Aerial crown-view tile of a tropical tree (Barro Colorado Island, Panama), acquired 20250818:
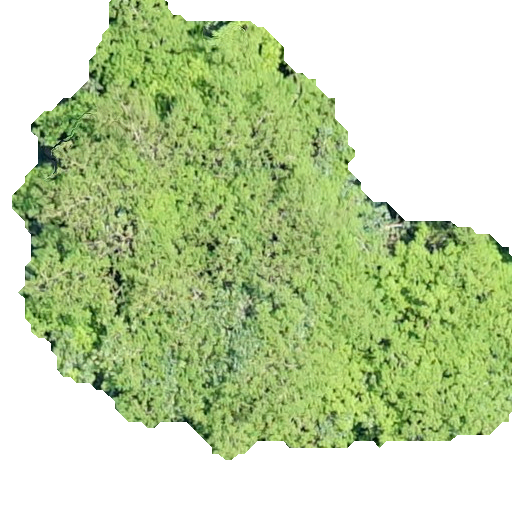
Species: Tachigali panamensis
GBIF accepted scientific name: Tachigali panamensis
Crown area: 226.063 m²